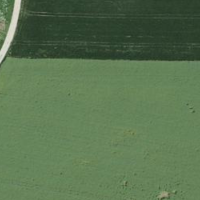
EUNIS habitat code: 52
Species observed at this site:
Corvus corone
Fulica atra
Anas platyrhynchos
Linaria cannabina
Troglodytes troglodytes
Pyrrhula pyrrhula
Dendrocopos major
Turdus viscivorus
Fringilla coelebs
Aegithalos caudatus
Buteo buteo
Passer domesticus
Sylvia atricapilla
Columba palumbus
Turdus merula
Cygnus olor
Parus major
Cuculus canorus
Milvus milvus
Pica pica
Phoenicurus ochruros
Sitta europaea
Garrulus glandarius
Oriolus oriolus
Falco tinnunculus
Corvus corax
Motacilla alba
Delichon urbicum